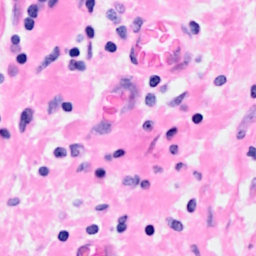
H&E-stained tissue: Breast